Question: I use Jquery-ajax calls to post information to a page and display the returned info. The problem I encounter is the following:
When a user makes the first ajax call everything seems normal. When a user does not reload the page and makes the same request for a second time the post-call is made 2 times and the get-call as well. The 3th time there are 4post+4get requests. 4th time 8Post/8Gets. And so on.. until the browser (firefox latest v.) freezes for a while.
I'm a beginning programmer and I don't know what the cause might be. I don't know where to look inside my code. Prehaps you guys can give me a hint. My other ajax requests are fine and only post+get once.
Firebug log:

This is a piece of my code:
'''
$(document).ready(function() {
$('#datepicker').change(function()
{
sendDate($('#datepicker').val());
});
});
function sendDate(str)
{
$.ajax(
{
type: "POST",
url: "manage_processor.php",
data: { chosendate: str },
success: function(data)
{
$('#printdiv').html(data);
}
});
}
'''
Hope anyone can shine some light on this situation.
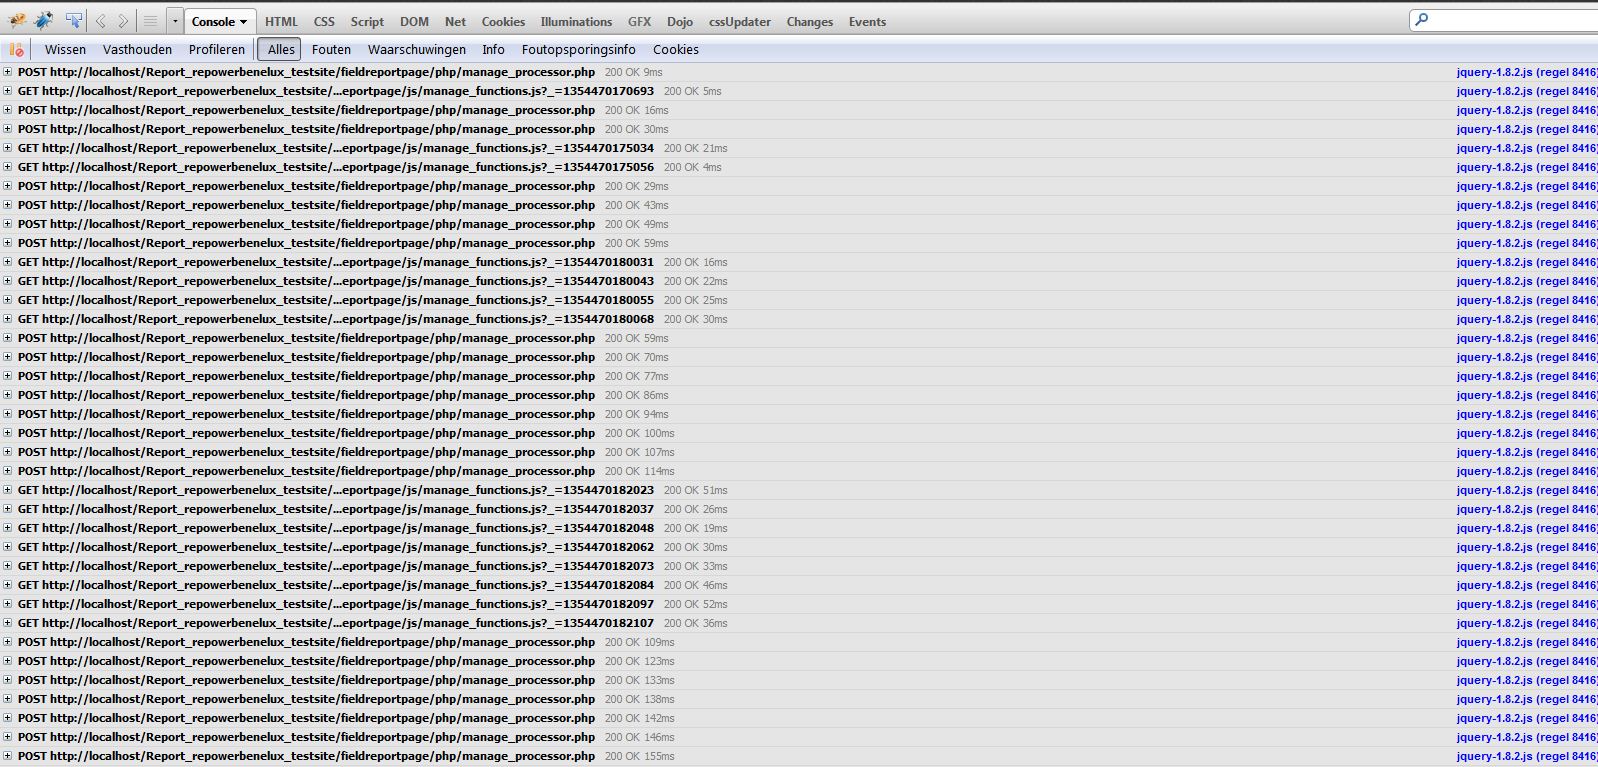
Answer: If I might venture a guess, I suspect the returned data contains a script tag referencing your javascript file. This would explain the GET request you are seeing. Every time the request data is put into #printdiv your script is loaded again and an identical javascript handler would be bound to the same event. This would explain the number of handlers doubling after every request.
Quick test: put console.log( 'script loaded' ); at the top of manage_functions.js. If I'm right it will log after every request.